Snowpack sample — Loveland Pass, Silver Plume, Colorado, USA (1/12/25, 11:40 AM MST)
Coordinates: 39.66, -105.88
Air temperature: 7 °F
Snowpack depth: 140 cm
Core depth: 10 cm
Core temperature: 41 °F
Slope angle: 11°, slope face: 30°
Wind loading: high
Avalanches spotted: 2
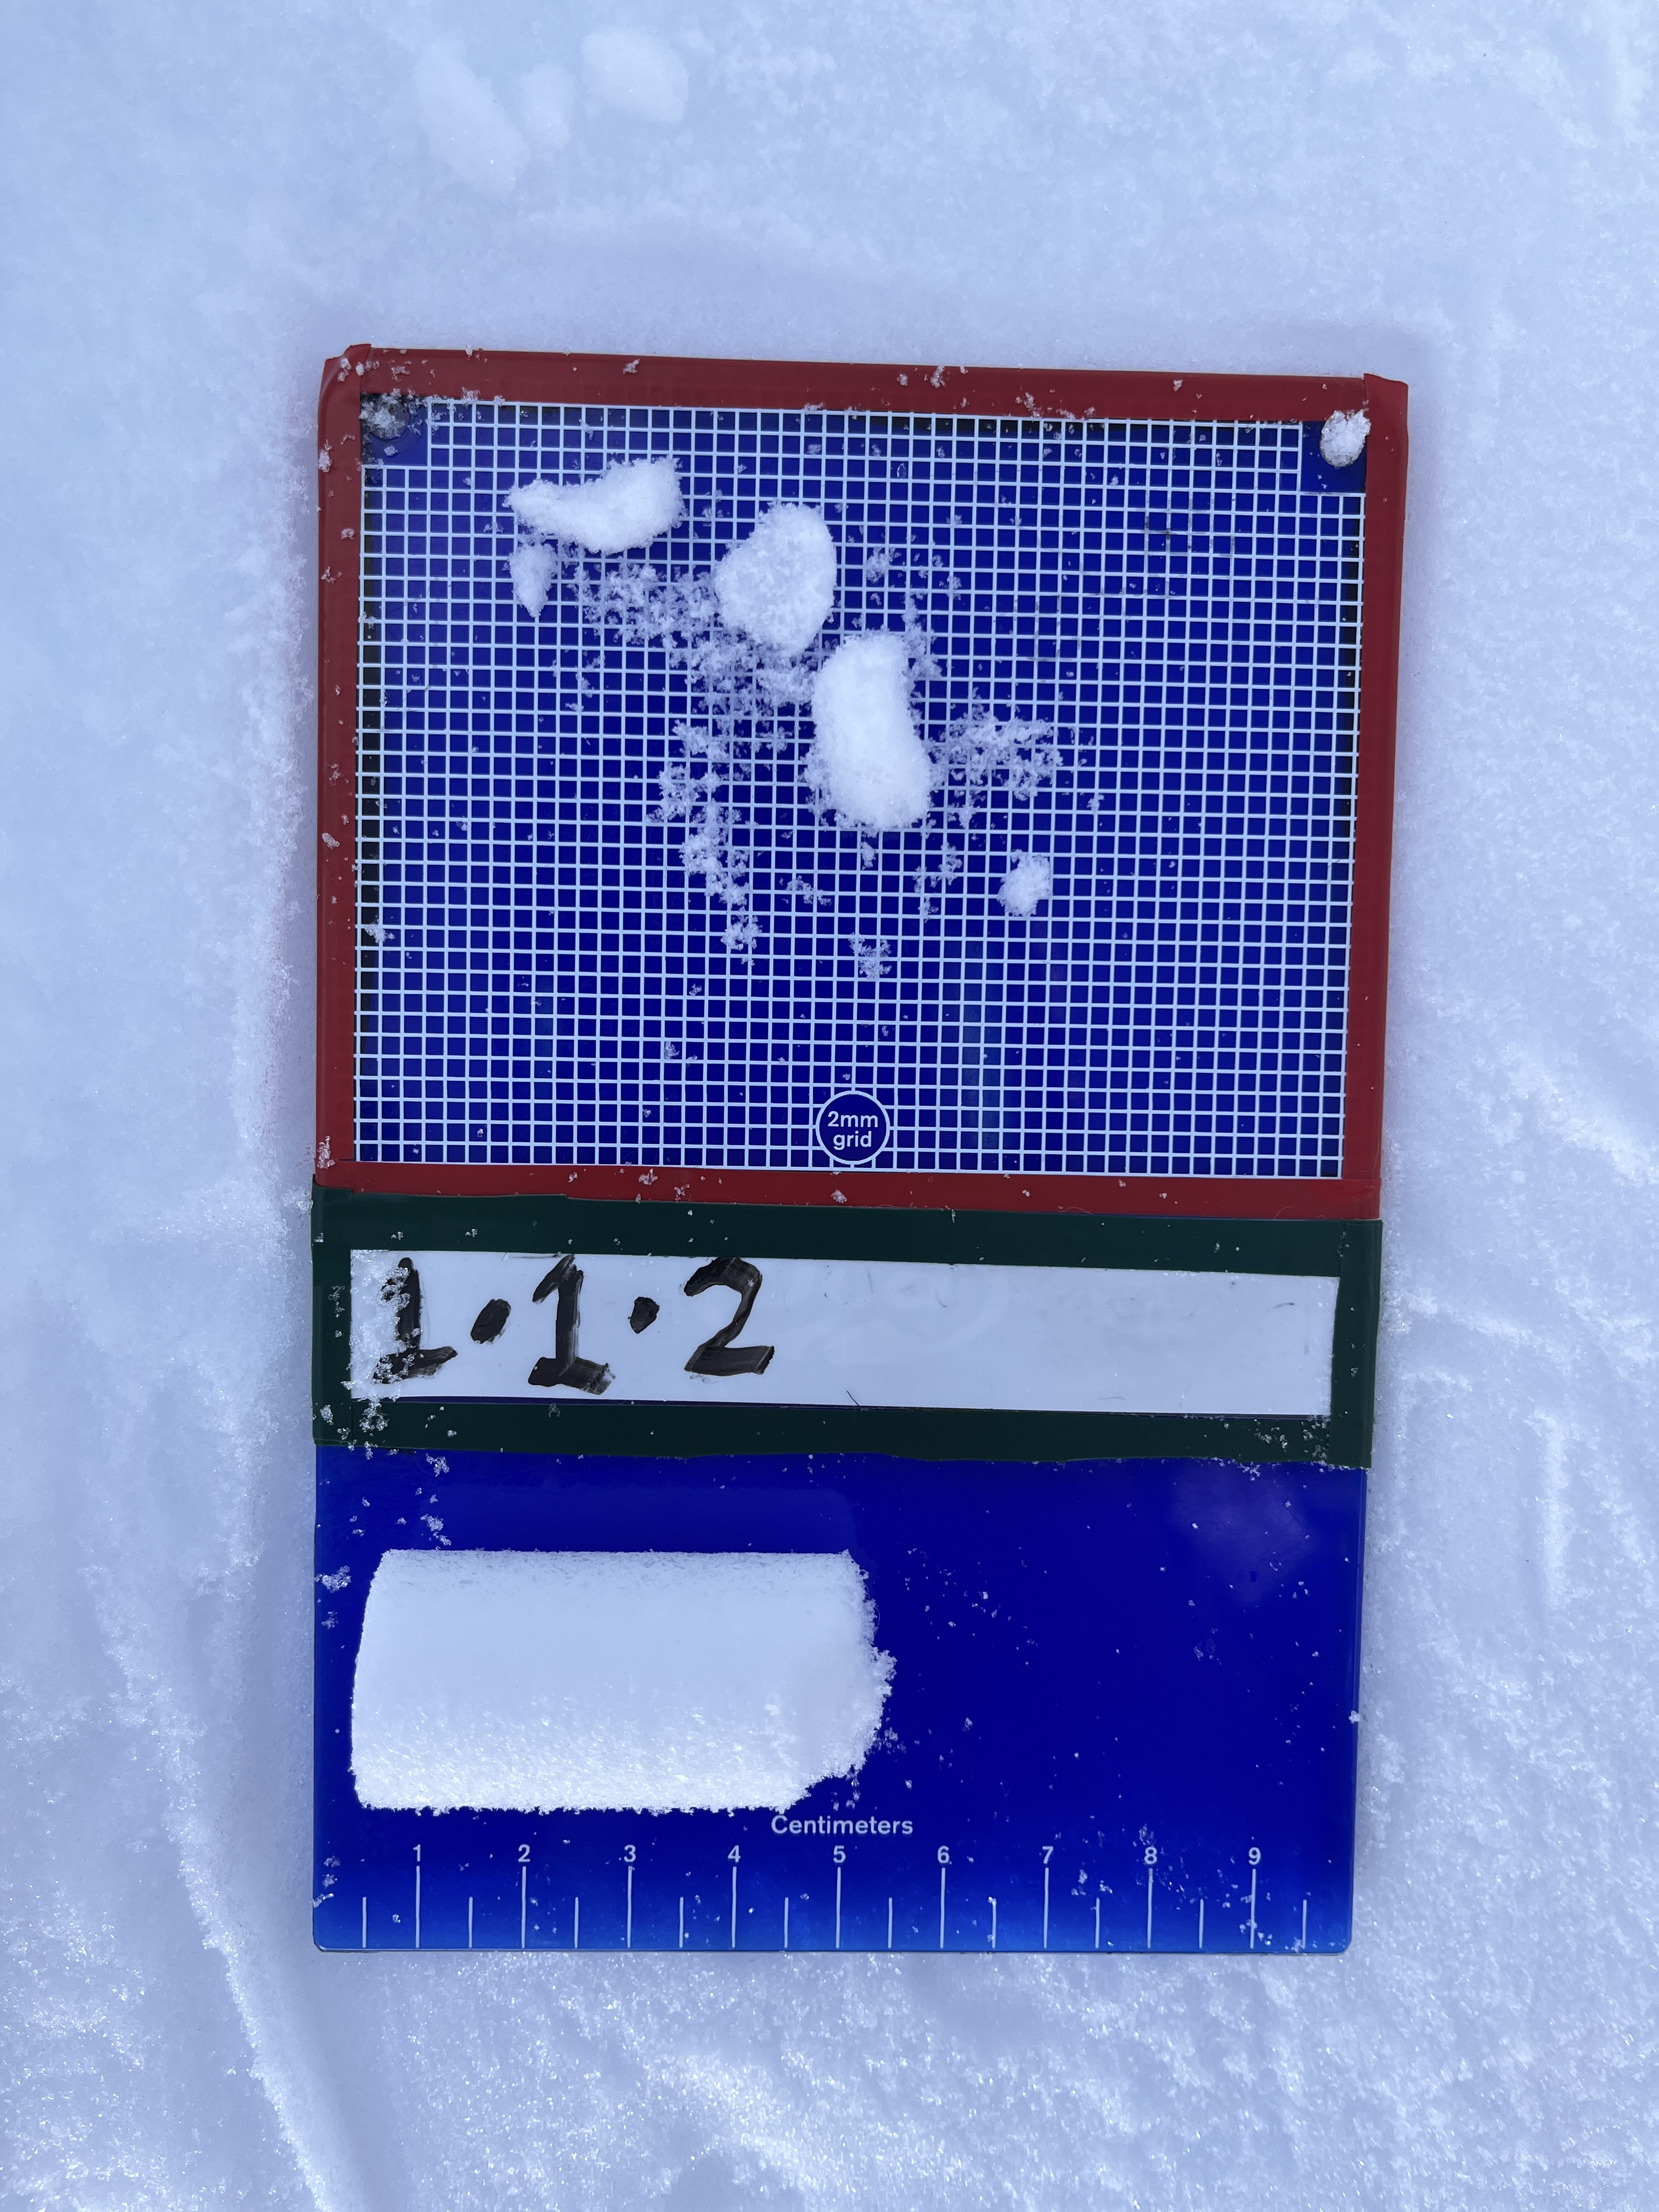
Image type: crystal_card
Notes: Pilot using slightly modified coring method that took too large segment for snow profile picturing, advised not to use in higher level models. Two avalanche on south face nearby, partially cloudy with light snow in the last 24 hours. Lots of wind loading on eastern features.